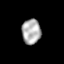
Tissue: skin
Cell type: Epithelial cells
Senescence score: 0.2575
Nuclear area (px): 464
Mean DAPI intensity: 174.151